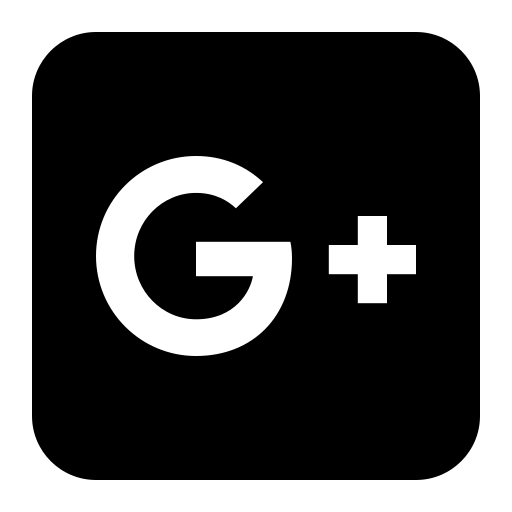
Tags: icon, FontAwesome, fa-icon, brand, square, google, plus